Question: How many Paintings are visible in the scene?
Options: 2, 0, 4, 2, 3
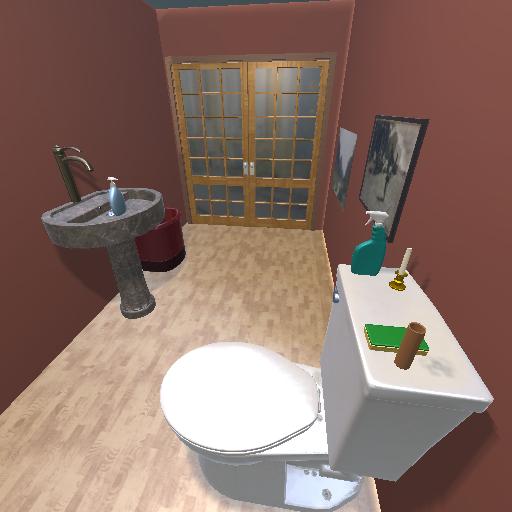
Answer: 2